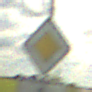
Verkehrszeichen: Vorfahrtsstrasse
Zusatzzeichen unten: VerlaufVorfahrtsstrasse8
Umgebung: Outdoor, RoadRail
Tageszeit: Midday
Wetter: PartlyCloudy
Licht: Natural
Jahreszeit: NotSpecified
Kontrast: HighContrast